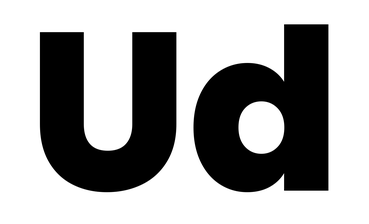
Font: Poppins-ExtraBold